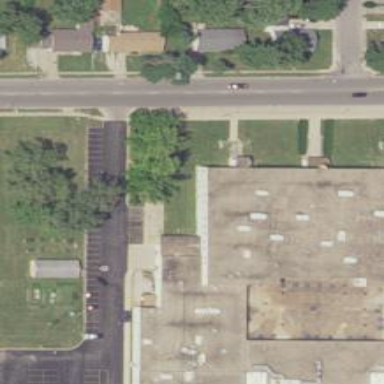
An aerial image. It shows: Part of building.